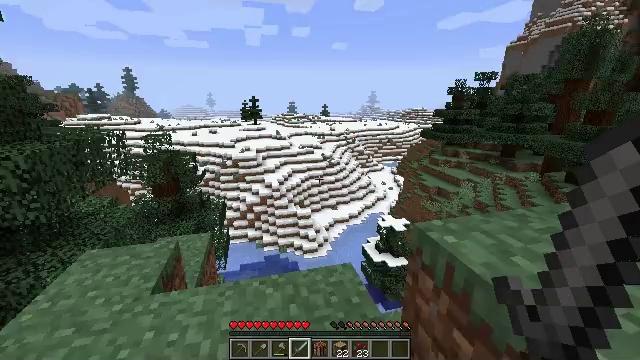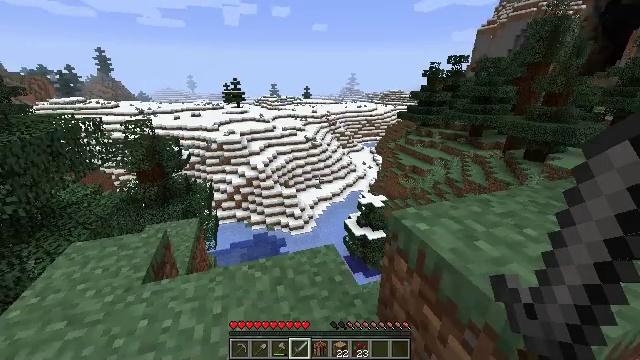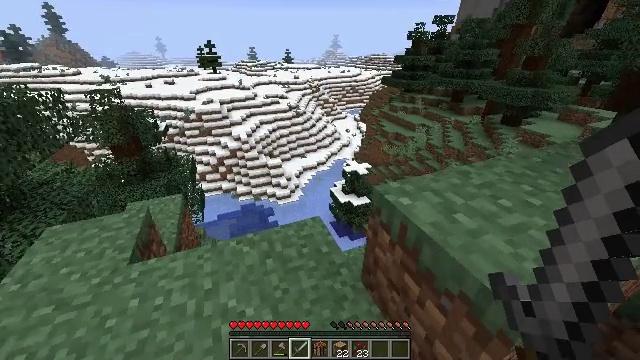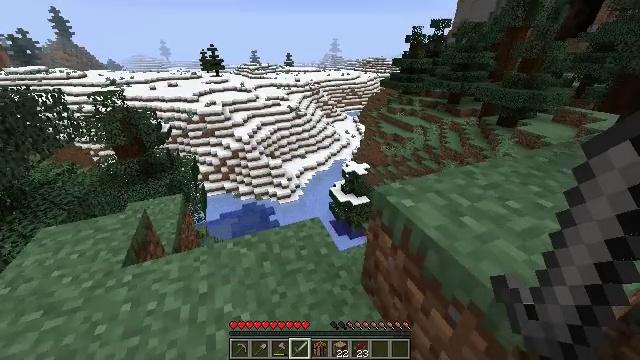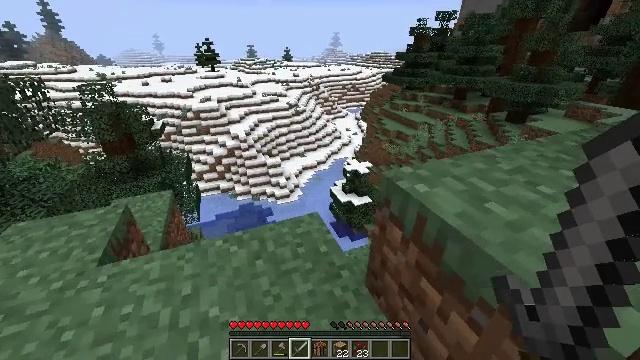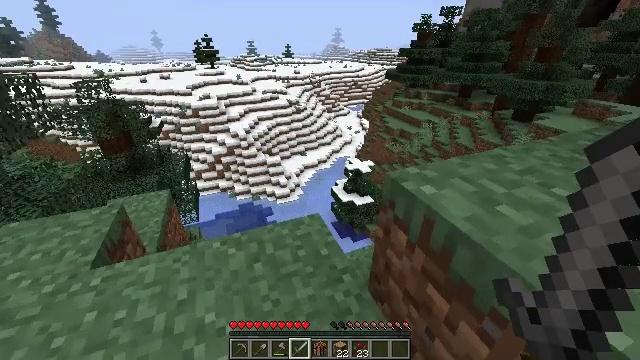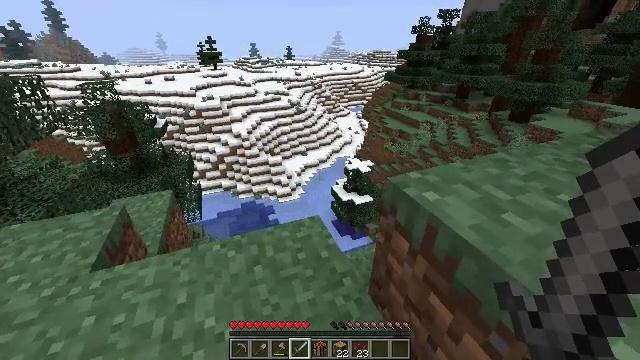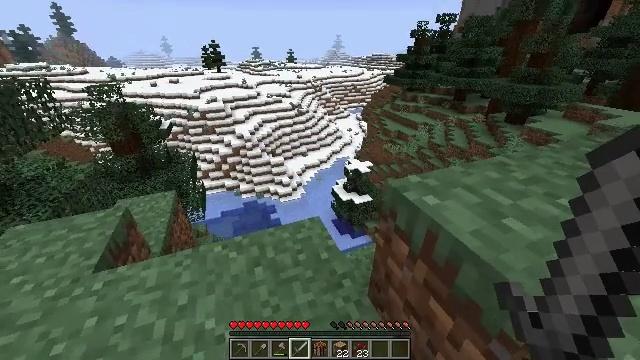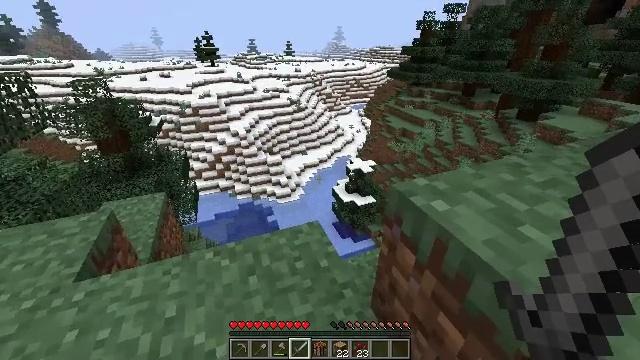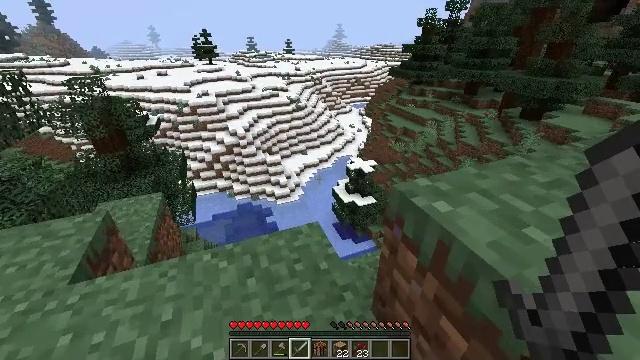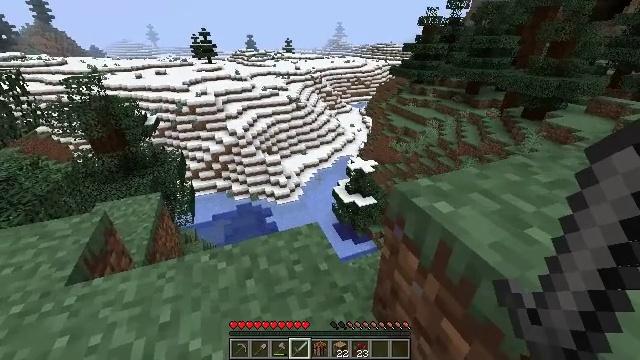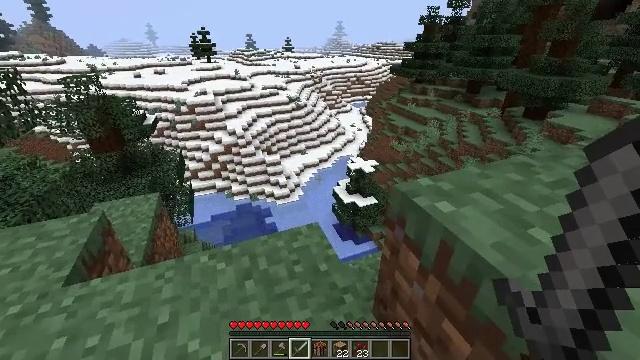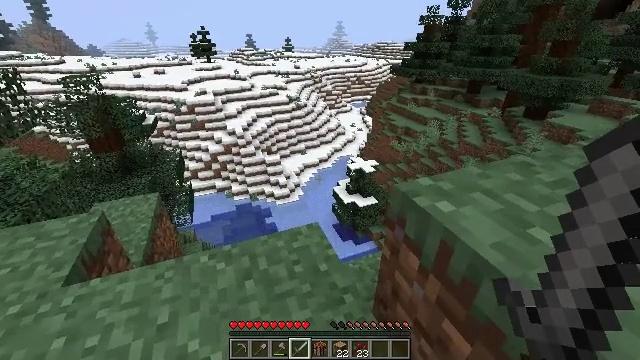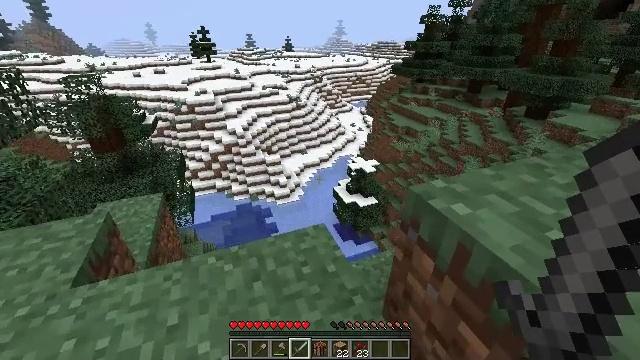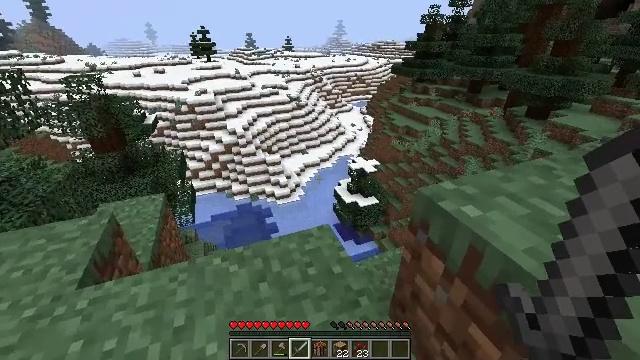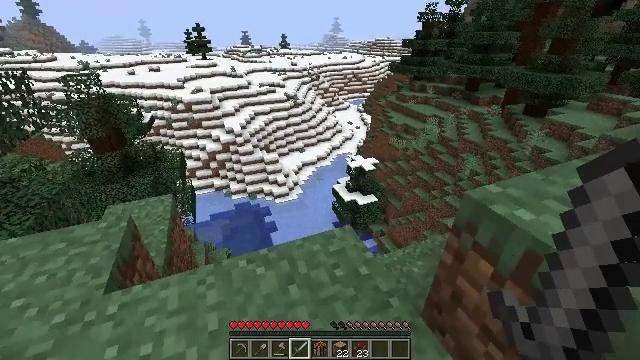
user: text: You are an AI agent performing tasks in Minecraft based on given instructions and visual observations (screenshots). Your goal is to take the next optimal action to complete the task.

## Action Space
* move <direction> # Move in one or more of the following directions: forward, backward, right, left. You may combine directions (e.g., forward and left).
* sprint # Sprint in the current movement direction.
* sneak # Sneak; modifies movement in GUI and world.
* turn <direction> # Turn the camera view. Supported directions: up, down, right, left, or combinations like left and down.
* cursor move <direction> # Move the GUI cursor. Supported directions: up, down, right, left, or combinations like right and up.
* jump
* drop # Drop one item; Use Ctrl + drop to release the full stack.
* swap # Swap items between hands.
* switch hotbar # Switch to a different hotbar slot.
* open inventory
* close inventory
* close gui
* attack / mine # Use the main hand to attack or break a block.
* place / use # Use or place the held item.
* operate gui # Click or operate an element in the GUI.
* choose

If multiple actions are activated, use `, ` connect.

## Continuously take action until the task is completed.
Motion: motion action
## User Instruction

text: Dismantle the blue bed.
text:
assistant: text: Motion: move forward, sprint
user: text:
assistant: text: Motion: move forward, sprint, turn right and down
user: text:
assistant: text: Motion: no_op
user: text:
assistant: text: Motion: no_op
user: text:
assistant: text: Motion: no_op
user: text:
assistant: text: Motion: no_op
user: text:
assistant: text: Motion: no_op
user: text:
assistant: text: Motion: no_op
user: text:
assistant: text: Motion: no_op
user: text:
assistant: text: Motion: no_op
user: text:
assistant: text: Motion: no_op
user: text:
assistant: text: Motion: no_op
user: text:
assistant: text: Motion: move left
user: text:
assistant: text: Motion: move left
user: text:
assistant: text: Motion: move left
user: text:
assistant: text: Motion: move forward and move left, turn right
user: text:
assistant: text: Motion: move forward and move left, turn right
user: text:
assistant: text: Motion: move forward and move left, turn right and down
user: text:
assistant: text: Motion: move forward and move left, turn right and down
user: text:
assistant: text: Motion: move forward, turn right and down
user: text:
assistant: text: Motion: turn right
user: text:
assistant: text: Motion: no_op
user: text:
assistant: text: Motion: no_op
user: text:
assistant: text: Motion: move right
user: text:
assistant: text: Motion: move right, turn right
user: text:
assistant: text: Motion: move forward and move right, turn right
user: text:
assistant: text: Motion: move forward and move right, turn right and up
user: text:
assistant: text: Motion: move forward and move right, turn right and up
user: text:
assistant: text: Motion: move forward and move right, turn right and up
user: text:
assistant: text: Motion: move forward and move right, turn right and up